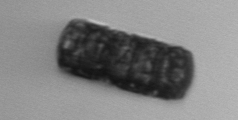
Label: Paralia_sulcata